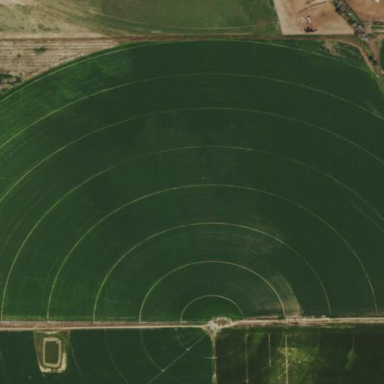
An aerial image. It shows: Farmland with pivot irrigation system.